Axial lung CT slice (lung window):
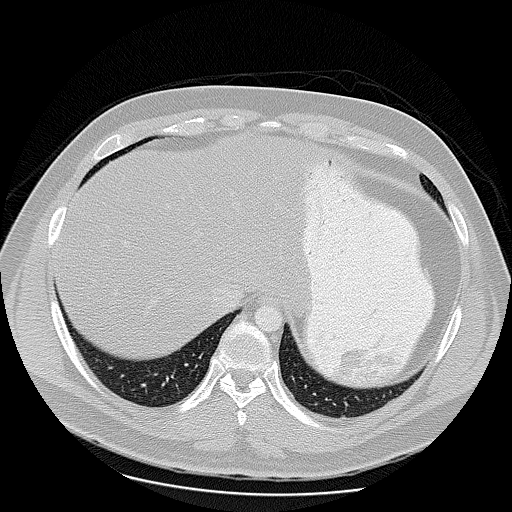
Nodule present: no